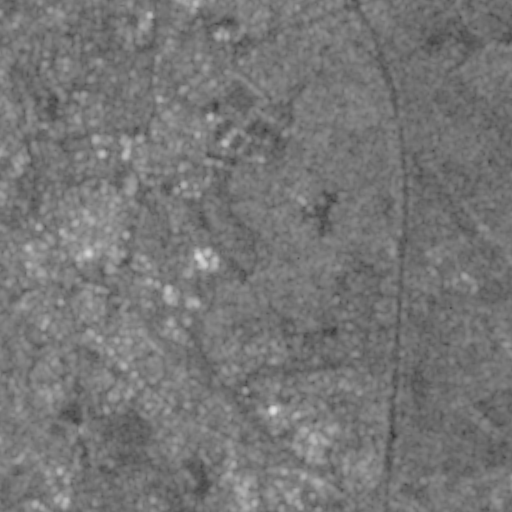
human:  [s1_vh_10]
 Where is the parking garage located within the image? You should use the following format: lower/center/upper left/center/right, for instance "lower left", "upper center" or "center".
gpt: The parking garage is located in the upper left of the image.
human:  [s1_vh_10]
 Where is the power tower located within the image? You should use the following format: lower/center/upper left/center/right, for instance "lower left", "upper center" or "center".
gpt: The power tower is located in the left of the image.
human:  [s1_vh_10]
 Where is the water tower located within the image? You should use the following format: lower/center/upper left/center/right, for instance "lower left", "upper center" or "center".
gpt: The water tower is located in the upper left of the image.
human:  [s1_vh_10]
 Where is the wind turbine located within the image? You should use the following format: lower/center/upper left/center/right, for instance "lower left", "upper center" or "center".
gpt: The wind turbine is located in the center of the image.
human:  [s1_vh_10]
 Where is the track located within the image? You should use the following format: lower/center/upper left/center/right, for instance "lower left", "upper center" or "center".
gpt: There is no track in the image.

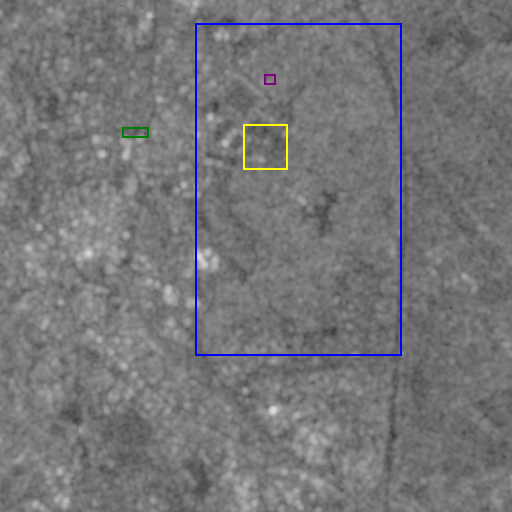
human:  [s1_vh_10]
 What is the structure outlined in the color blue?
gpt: The structure outlined in blue is a park.
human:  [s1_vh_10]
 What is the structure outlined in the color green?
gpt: The structure outlined in green is a parking garage.
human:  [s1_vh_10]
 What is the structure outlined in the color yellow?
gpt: The structure outlined in yellow is a parking lot.
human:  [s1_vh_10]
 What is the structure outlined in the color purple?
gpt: The structure outlined in purple is a power substation.
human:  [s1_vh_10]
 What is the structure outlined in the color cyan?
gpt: There is no cyan outline.